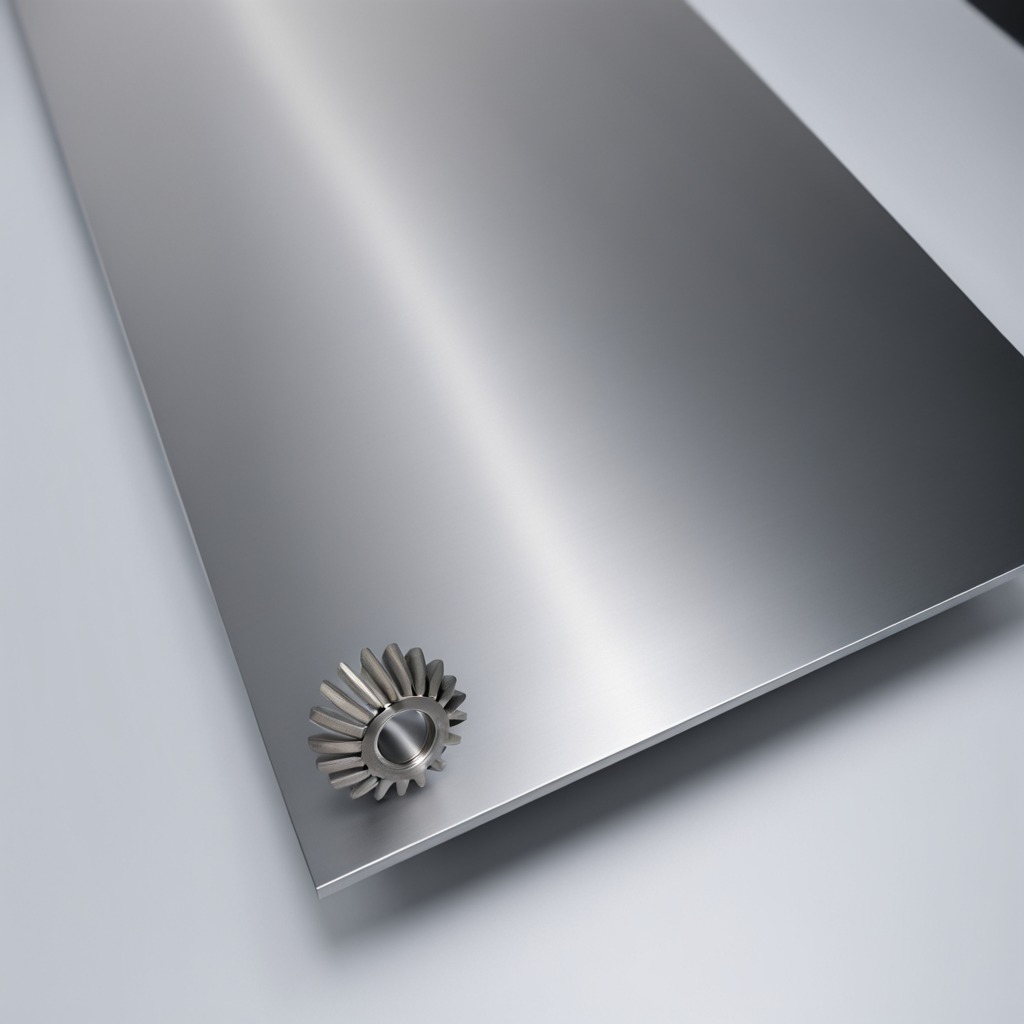
A steel gear with teeth is lying on the stainless steel table in a high-end prototyping lab.